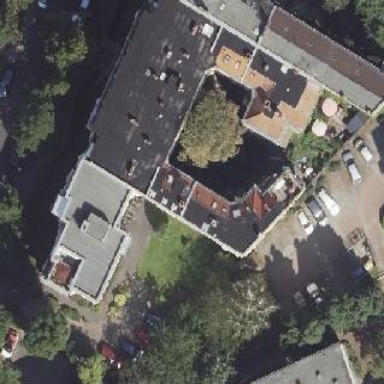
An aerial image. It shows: Building consisting of apartments.